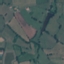
Land use / land cover class: Pasture